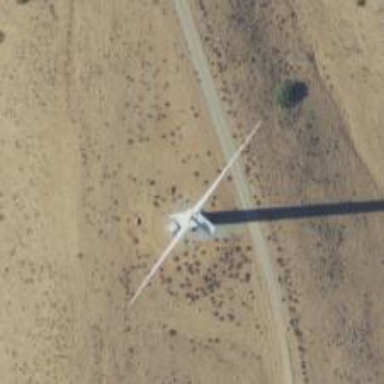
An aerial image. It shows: Wind generator using horizontal axis wind turbines.